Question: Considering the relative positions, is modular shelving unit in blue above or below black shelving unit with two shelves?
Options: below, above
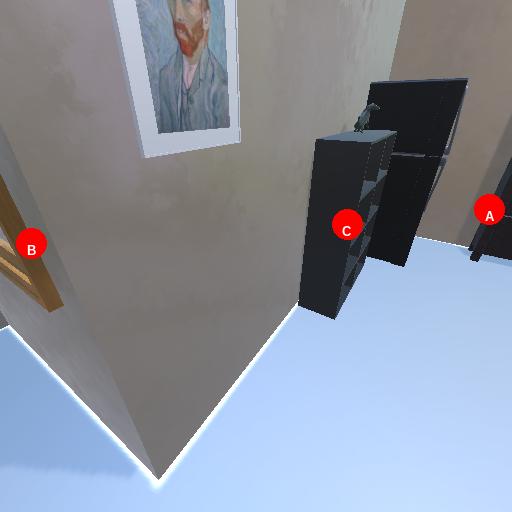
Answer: below